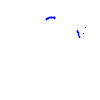
Particle: proton